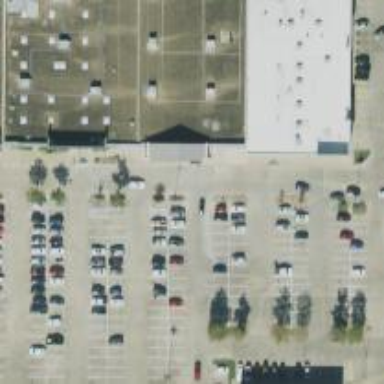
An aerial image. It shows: Parking space is available.